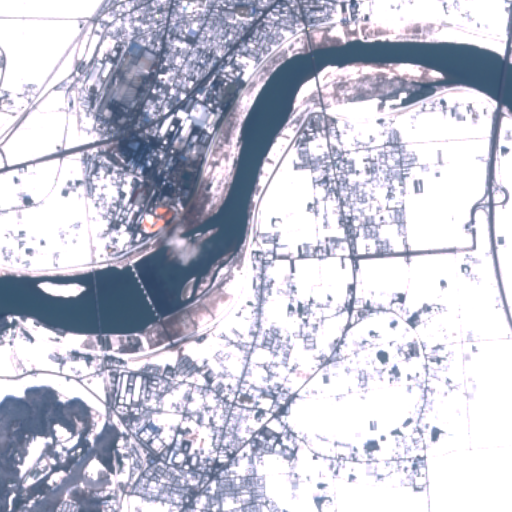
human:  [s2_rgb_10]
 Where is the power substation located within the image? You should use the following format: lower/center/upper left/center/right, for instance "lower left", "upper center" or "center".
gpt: The power substation is located in the lower left of the image.
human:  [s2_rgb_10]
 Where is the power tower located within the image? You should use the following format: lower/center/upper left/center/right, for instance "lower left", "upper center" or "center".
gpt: The power tower is located in the left of the image.
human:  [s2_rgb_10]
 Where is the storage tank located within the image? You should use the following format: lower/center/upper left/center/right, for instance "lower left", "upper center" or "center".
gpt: The storage tank is located in the lower center of the image.
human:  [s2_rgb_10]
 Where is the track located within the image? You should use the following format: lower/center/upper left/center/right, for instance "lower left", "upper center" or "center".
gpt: The track is located in the lower center of the image.
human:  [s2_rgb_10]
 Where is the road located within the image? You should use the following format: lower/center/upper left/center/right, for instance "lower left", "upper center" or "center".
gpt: There is no road in the image.